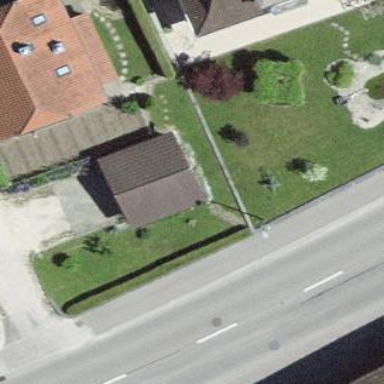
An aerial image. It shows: Garage.